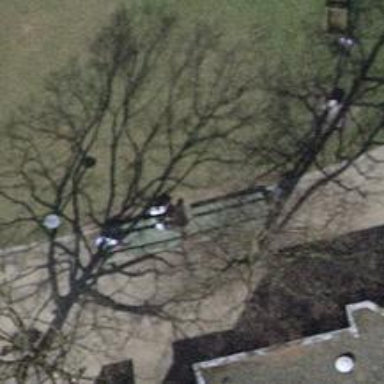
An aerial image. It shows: Picnic table located in leisure land area.